Question: I am trying to authorize users with spring security. So far I am able to authenticate them with ldap, but could not get the authorities yet.
I also connect ldap with Apache Directory Studio and query user information, i could find the authorities in user. But spring security ldap configuration could not gather them.
Here is the ldap part of the application-config.xml:
'''
<sec:authentication-manager>
<sec:ldap-authentication-provider
user-dn-pattern="uid={0},ou=myComp,o=myComp,dc=myComp,dc=ldap"
group-search-base="dc=myComp,dc=ldap"
group-search-filter="uniqueMember={0}"
role-prefix="none" />
'''
And here is the screen shot of the Apache Directory Studio with my information:

As you can see, my role information is in attribute of my user. But, unless I query nsRole attribute, it is not seen on my user info. So the question is, could i get these authorities with adding/changing the configuration of ldap configuration or do i have to write my own authentication-provider and connect ldap server and query the nsRole attribute manually?
Thanks a lot..
: This is a custom java code, that connects ldap server and queries my user roles successfully.
package ldap;
'''
import java.util.Hashtable;
import javax.naming.Context;
import javax.naming.NamingEnumeration;
import javax.naming.directory.Attribute;
import javax.naming.directory.Attributes;
import javax.naming.directory.SearchControls;
import javax.naming.directory.SearchResult;
import javax.naming.ldap.InitialLdapContext;
import javax.naming.ldap.LdapContext;
public class LdapTest2 {
public static void main(String[] args) {
Hashtable env = new Hashtable(11);
env.put(Context.INITIAL_CONTEXT_FACTORY, "com.sun.jndi.ldap.LdapCtxFactory");
env.put(Context.PROVIDER_URL, "ldap://myCompldap.mycomp.local:389/");
env.put(Context.SECURITY_AUTHENTICATION, "simple");
env.put(Context.SECURITY_PRINCIPAL, "uid=myUser,ou=myComp,o=myComp,dc=myComp,dc=ldap");
env.put(Context.SECURITY_CREDENTIALS, "myPass");
try {
LdapContext ctx = new InitialLdapContext(env, null);
ctx.setRequestControls(null);
NamingEnumeration<?> namingEnum = ctx.search("uid=myUser,ou=myComp,o=myComp,dc=myComp,dc=ldap", "(objectClass=*)", getSimpleSearchControls());
while (namingEnum.hasMore ()) {
SearchResult result = (SearchResult) namingEnum.next ();
Attributes attrs = result.getAttributes ();
Attribute lattr = attrs.get("nsrole");
NamingEnumeration allRoles = lattr.getAll();
while(allRoles.hasMore()) {
Object role = allRoles.next();
System.out.println(role);
}
}
namingEnum.close();
} catch (Exception e) {
e.printStackTrace();
}
}
private static SearchControls getSimpleSearchControls() {
SearchControls searchControls = new SearchControls();
searchControls.setSearchScope(SearchControls.SUBTREE_SCOPE);
searchControls.setTimeLimit(30000);
String[] attrIDs = {"nsRole"};
searchControls.setReturningAttributes(attrIDs);
return searchControls;
}
}
'''
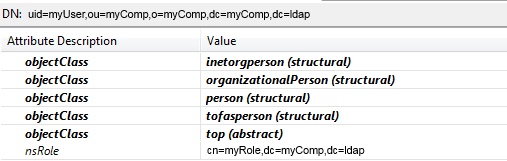
Answer: Since your user roles are part of the user directory entry, you should be able to load them using a custom <URL>. Move your custom role loading code to the 'mapUserFromContext' method. You can skip the normal search for roles by using a 'NullLdapAuthoritiesPopulator'.
You'll need to <URL>:
'''
<bean id="ldapAuthProvider" class="org.springframework.security.ldap.authentication.LdapAuthenticationProvider">
<constructor-arg>
<bean class="org.springframework.security.ldap.authentication.BindAuthenticator">
<constructor-arg ref="contextSource"/>
<property name="userDnPatterns">
<list><value>uid={0},ou=myComp,o=myComp,dc=myComp,dc=ldap</value></list>
</property>
</bean>
</constructor-arg>
<constructor-arg>
<bean class="org.springframework.security.ldap.authentication.NullLdapAuthoritiesPopulator" />
</constructor-arg>
<property name="userDetailsContextMapper" ref="yourContextMapperImplementation" />
</bean>
'''